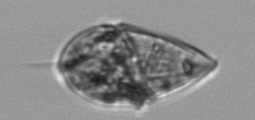
Label: Gyrodinium